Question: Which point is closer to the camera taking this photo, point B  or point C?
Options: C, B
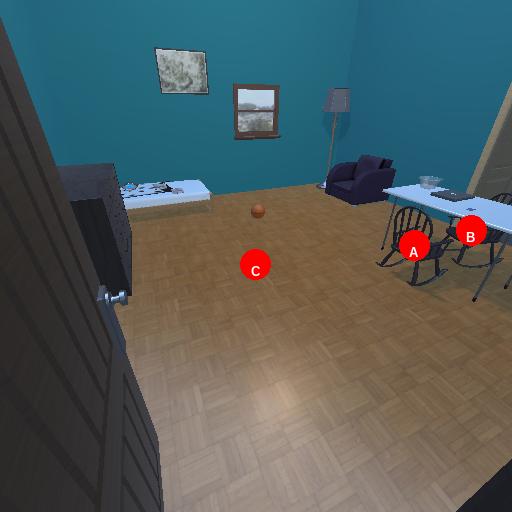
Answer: C